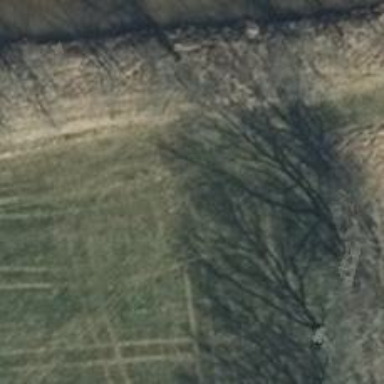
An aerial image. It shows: Path with grass surface and grade 4 track type.